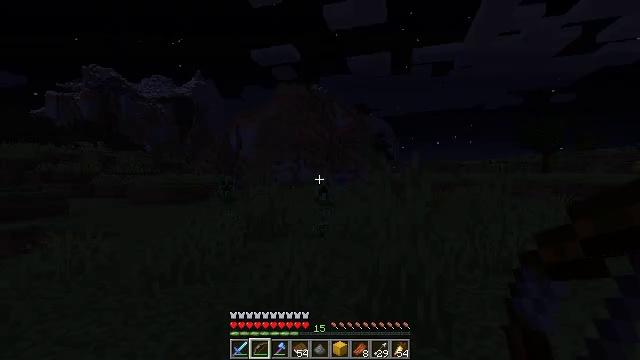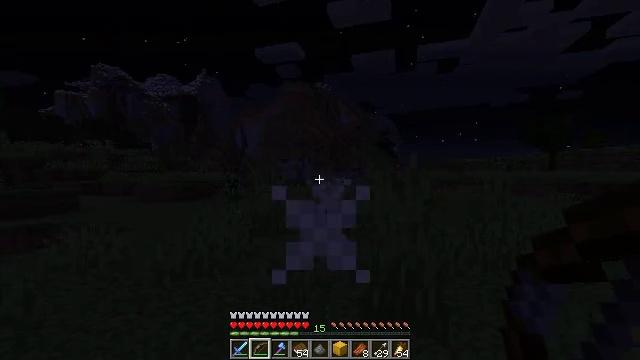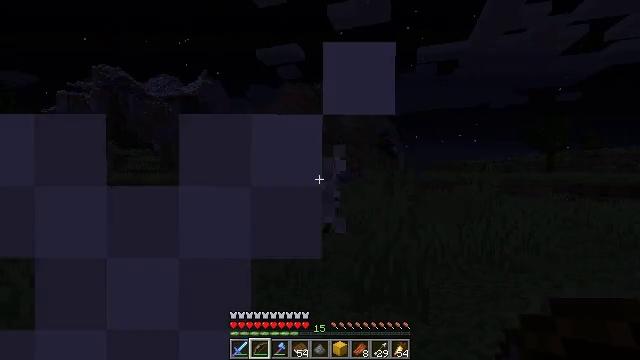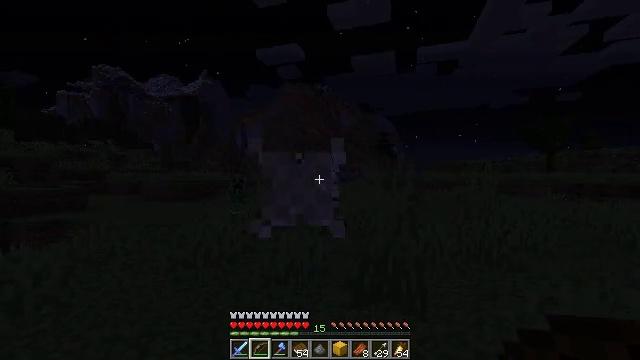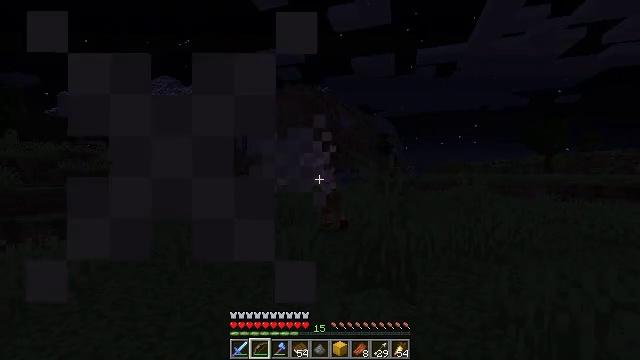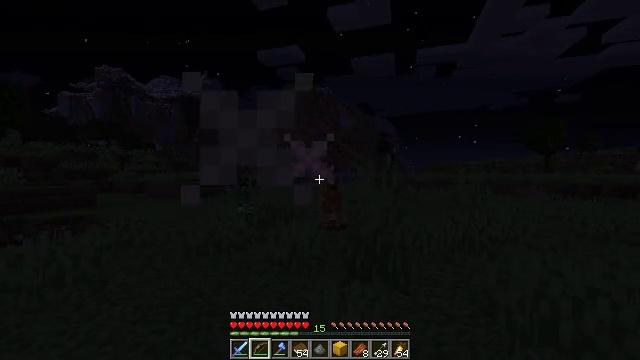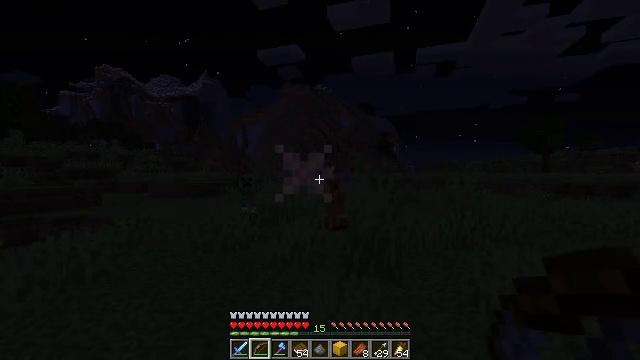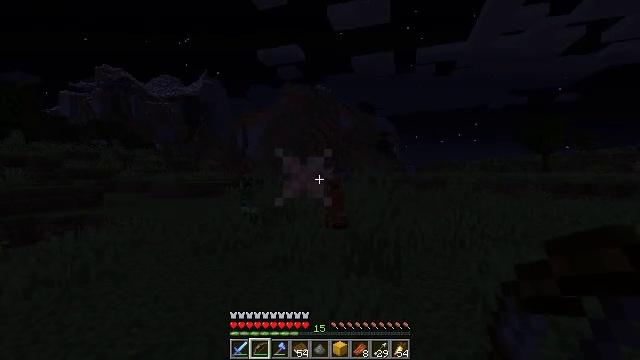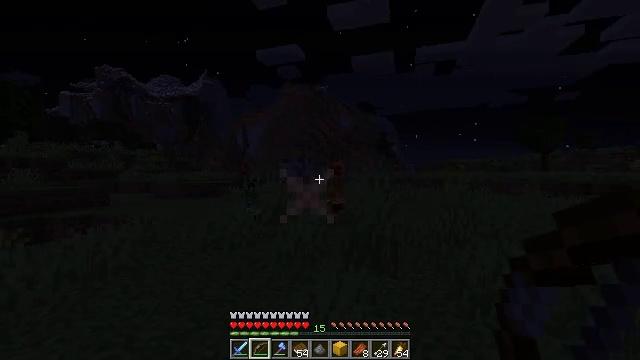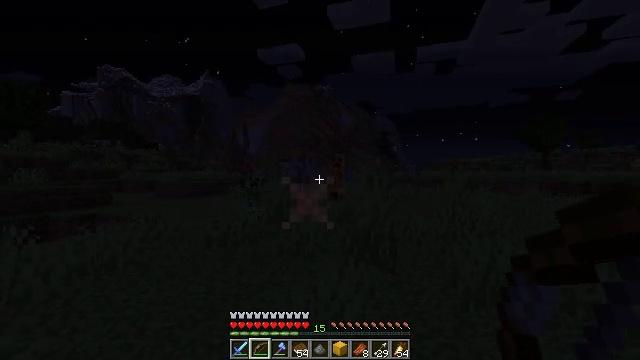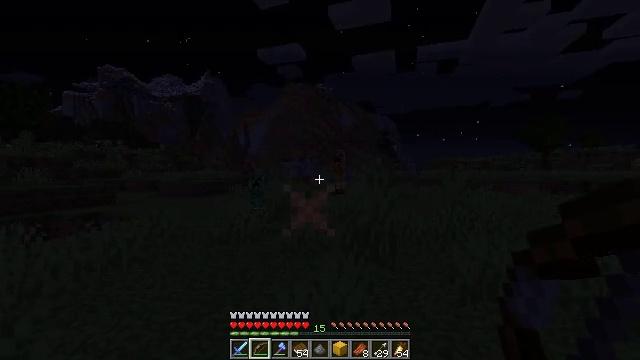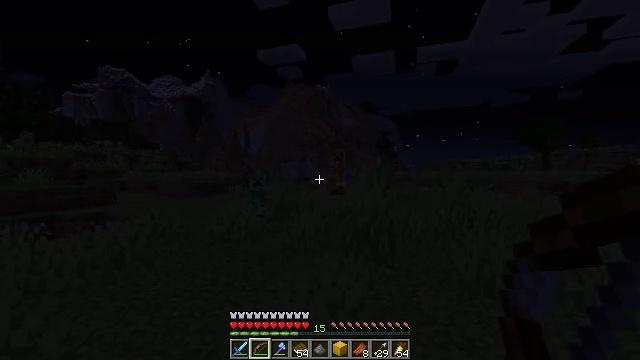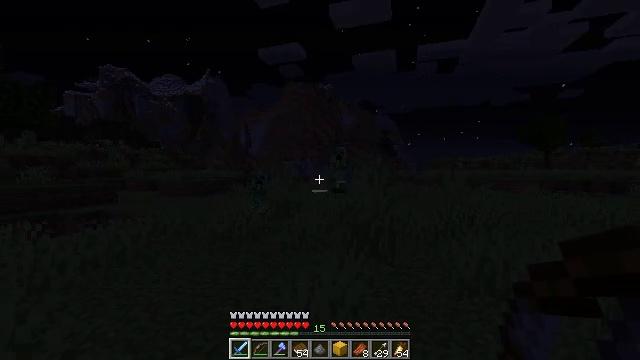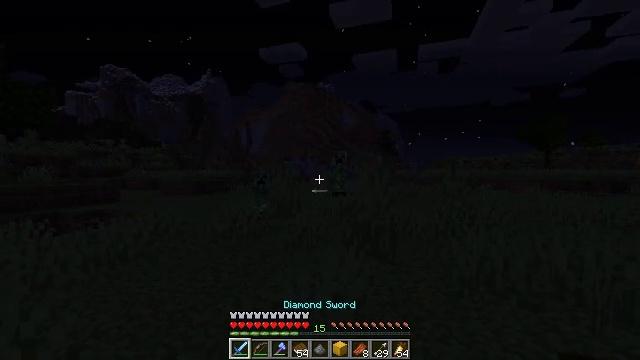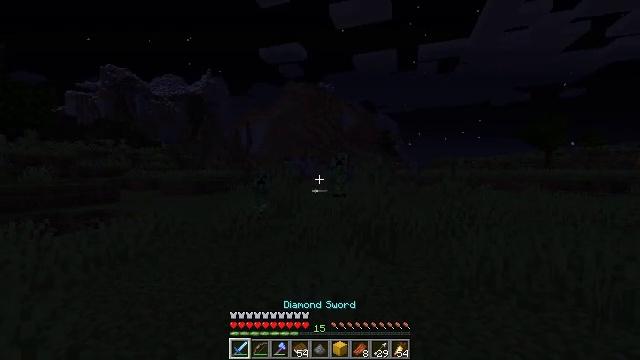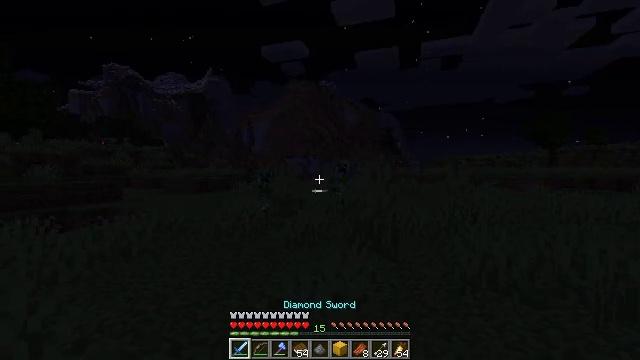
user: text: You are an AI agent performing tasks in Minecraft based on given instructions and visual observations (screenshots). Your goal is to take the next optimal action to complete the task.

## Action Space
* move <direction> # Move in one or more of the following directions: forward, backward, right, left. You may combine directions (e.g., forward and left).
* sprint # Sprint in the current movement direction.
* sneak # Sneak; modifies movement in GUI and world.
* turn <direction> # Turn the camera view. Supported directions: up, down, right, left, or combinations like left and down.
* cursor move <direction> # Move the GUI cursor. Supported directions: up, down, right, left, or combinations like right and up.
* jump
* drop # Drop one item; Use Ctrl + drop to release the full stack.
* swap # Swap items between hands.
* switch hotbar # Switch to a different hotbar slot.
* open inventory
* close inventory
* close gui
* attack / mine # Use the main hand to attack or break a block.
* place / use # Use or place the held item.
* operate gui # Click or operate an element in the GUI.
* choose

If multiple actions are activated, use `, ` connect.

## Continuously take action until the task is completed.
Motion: motion action
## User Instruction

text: Hunt the creeper.
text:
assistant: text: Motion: move back
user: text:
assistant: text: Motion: move back
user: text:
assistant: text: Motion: move back
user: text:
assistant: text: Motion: move back
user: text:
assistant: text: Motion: move back
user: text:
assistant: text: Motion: move back
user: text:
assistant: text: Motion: move back
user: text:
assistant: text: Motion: move back
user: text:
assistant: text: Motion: no_op
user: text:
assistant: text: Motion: no_op
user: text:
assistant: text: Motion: no_op
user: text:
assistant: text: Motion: switch to hotbar 1
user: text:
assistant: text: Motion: switch to hotbar 1
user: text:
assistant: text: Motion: switch to hotbar 1
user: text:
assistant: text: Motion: switch to hotbar 1
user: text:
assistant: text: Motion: turn left and down
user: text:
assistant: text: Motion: turn left and down
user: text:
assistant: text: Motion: turn left and down
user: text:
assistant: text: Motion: move forward, turn left and down
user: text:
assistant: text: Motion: move forward, turn left and down
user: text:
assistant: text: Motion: move forward
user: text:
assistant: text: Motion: move forward
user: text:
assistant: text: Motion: move forward
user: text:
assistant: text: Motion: move forward, sprint
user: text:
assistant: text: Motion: move forward, sprint
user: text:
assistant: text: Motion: move forward, sprint
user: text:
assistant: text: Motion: move forward, sprint, turn right
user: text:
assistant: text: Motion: move forward, sprint, turn right, jump
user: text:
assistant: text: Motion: move forward, sprint, turn right, jump
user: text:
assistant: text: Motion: move forward, sprint, turn right, jump